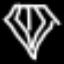
Label: diamond